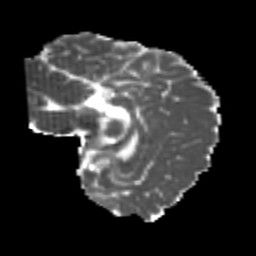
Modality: MD
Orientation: sagittal
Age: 21
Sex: male
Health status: healthy
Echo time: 0.074 s